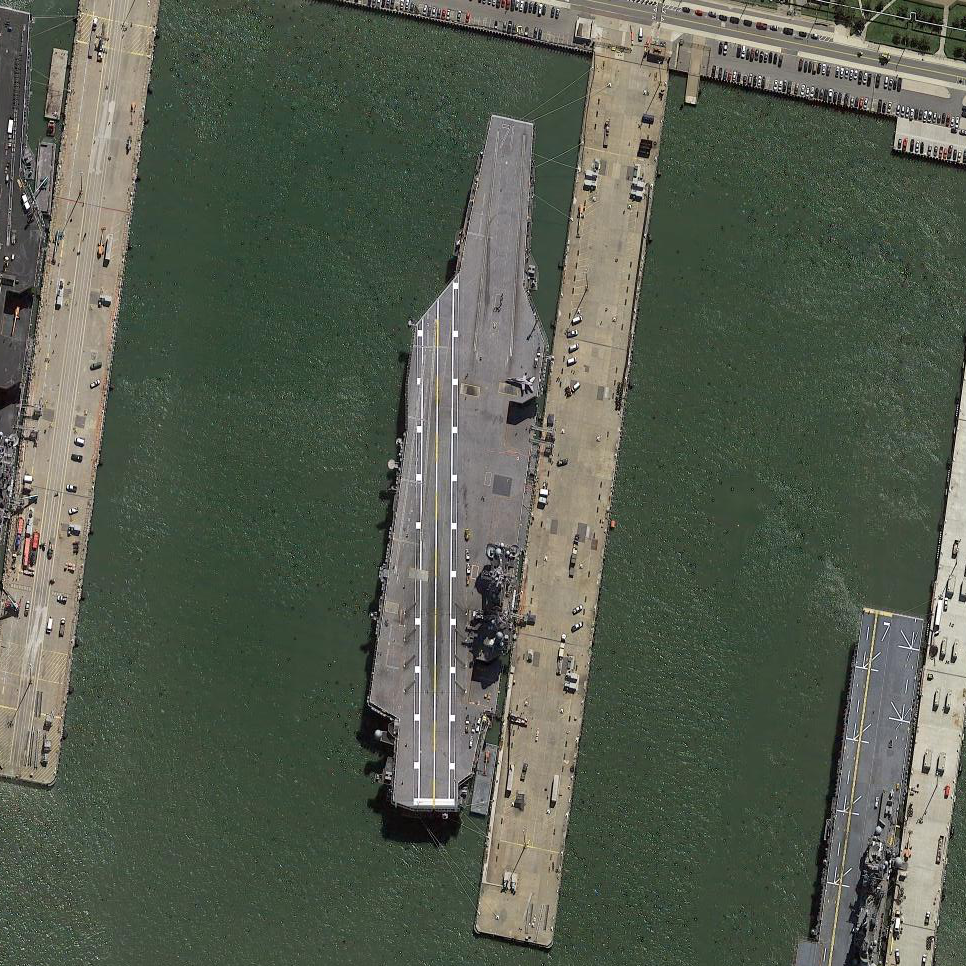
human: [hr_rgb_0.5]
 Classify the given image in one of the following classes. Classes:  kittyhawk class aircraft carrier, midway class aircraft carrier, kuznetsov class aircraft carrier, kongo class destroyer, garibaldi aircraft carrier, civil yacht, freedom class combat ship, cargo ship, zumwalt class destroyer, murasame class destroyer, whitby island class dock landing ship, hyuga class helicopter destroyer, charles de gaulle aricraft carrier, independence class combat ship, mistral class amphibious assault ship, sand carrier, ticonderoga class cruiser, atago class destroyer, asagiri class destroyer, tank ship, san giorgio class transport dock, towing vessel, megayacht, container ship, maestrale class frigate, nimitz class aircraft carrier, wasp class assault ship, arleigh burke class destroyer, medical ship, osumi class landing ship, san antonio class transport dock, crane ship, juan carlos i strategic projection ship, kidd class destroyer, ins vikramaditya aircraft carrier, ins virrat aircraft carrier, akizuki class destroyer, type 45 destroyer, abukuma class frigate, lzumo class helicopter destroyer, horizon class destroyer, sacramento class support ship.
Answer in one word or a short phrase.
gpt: Nimitz class aircraft carrier